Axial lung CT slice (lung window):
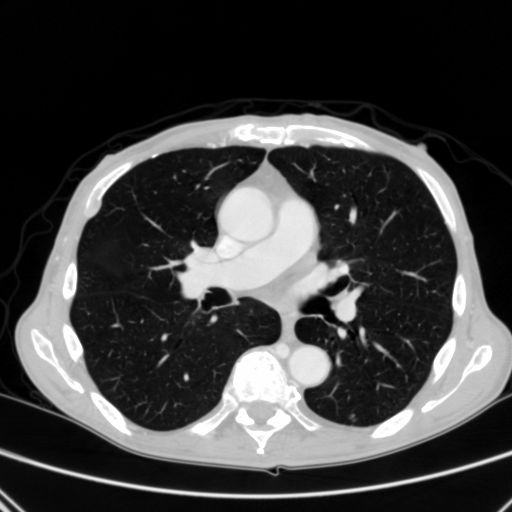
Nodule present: yes
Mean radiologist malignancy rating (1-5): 3.25